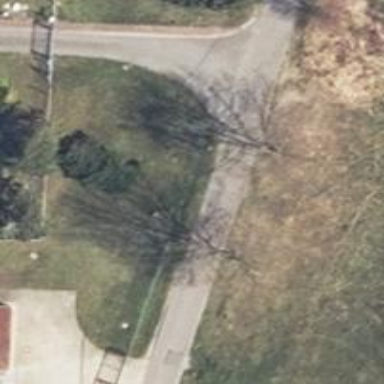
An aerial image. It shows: Deciduous broadleaved tree.